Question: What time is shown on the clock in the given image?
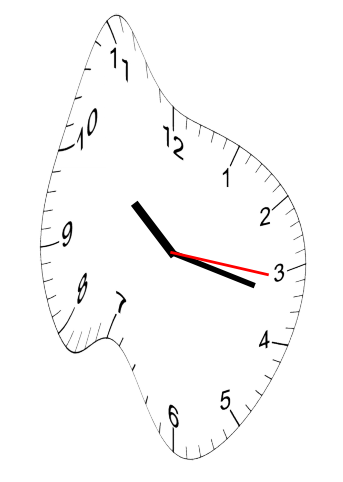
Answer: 10:17:16